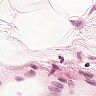
Metastatic tissue present: no